Question: I am trying to remove the spacing at the beginning of my 'h1' tag. Please see the attached screenshot. I have highlighted the 'h1' tag in blue so you can see the extra space at the beginning of the wording. It amounts to around 1 or 2 pixels. The space is not margin or padding. The space is definitely from the h1 element because I have removed the rest of the elements from the page. What could this space be? and how can I remove it?
Please see this <URL> for the example code

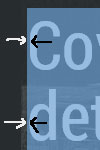
Answer: This vertical sliver of whitespace before each character is almost certainly a characteristic of the font you're using to render this '<h1>' text. Font designers manage inter-character spacing by putting some of the space at the end of characters and some of it at the beginning. They typically optimize this for both optical (eyeball) alignment at the beginnings and ends of justified lines and also for nicely balanced intra-word spacing.
If you must get rid of it, there are some things you could try.
1. Negative tracking. Try a small negative CSS letter-spacing attribute like .05em. This will cram your characters a little closer together. Be subtle with this effect.
2. A boldface font choice. Often the font designer makes the font bold by thickening the strokes symmetrically about their centerline. This may eat up a bit of the leading whitespace.
3. As a last resort, render the text into a graphic (png or gif) and then trim its edge. This won't look very good.